Aerial crown-view tile of a tropical tree (Barro Colorado Island, Panama), acquired 20241216:
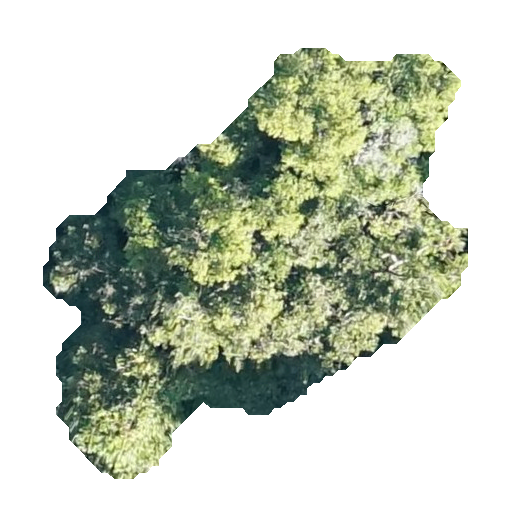
Species: Guapira myrtiflora
GBIF accepted scientific name: Guapira myrtiflora
Crown area: 159.926 m²